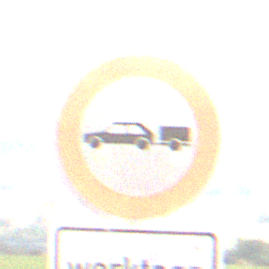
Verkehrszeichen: VerbotPersonenkraftwagenMitAnhaenger
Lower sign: ZeitangabenMitBeschraenkungAufWochentage1
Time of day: MorningAfternoon
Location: Outdoor (Nature)
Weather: PartlyCloudy
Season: NotSpecified
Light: Natural